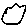
Label: cloud